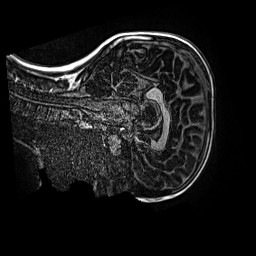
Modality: MP2RAGE
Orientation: sagittal
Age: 11
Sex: male
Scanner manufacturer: siemens
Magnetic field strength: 3 T
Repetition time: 4 s
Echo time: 0.00299 s